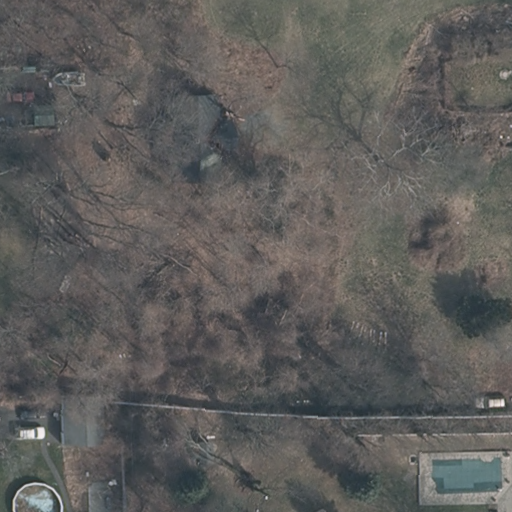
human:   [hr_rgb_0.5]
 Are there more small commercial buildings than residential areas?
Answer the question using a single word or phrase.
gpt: no

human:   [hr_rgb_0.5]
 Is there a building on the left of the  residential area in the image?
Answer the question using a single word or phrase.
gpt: no

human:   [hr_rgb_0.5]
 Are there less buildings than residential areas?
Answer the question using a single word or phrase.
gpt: no

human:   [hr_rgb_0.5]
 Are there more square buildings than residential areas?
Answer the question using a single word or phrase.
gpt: no

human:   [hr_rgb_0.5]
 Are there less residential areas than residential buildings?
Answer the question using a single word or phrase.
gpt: no

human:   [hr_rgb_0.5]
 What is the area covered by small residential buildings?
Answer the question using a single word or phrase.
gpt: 0m2

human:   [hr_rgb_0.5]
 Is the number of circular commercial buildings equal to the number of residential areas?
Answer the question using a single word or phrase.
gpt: no

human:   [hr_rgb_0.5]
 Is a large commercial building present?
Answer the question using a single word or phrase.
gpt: no

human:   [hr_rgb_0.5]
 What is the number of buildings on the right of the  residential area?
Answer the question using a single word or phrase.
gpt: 2

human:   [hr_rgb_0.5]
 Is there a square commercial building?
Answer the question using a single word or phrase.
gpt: no

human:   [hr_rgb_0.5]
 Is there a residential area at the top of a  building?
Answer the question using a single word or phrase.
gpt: no

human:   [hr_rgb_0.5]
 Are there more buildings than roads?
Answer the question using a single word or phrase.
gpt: yes

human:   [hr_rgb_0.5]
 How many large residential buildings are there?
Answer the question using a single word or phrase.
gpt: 0

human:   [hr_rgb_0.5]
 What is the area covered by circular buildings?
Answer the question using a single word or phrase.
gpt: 0m2

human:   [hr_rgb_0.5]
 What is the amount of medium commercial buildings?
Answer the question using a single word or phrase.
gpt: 0

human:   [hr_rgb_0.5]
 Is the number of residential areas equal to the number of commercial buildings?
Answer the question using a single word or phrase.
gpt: no

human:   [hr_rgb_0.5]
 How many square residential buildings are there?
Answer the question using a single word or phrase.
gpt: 0

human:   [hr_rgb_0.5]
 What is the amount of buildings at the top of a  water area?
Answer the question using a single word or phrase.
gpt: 0

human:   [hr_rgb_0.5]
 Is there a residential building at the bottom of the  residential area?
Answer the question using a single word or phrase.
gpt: no

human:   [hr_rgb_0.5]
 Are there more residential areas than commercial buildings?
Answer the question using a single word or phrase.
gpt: yes

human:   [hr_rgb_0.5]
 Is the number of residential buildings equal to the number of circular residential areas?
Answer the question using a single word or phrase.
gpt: no

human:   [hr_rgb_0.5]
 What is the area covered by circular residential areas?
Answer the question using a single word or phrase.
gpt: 0m2

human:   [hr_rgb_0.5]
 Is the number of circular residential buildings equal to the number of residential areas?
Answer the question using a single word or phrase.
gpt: no

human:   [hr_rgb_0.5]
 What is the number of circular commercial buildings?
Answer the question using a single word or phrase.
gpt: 0

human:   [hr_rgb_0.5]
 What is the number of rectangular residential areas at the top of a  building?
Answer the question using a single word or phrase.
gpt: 0

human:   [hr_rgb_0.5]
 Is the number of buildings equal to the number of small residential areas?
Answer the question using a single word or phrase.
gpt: no

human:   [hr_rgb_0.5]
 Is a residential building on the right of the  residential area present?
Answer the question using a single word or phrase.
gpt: yes

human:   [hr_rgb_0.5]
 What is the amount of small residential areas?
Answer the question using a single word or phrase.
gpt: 0

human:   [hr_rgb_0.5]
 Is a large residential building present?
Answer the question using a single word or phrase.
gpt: no

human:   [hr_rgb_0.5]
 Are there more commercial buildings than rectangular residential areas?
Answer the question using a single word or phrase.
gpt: no

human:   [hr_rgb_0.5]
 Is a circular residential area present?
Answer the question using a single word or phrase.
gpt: no

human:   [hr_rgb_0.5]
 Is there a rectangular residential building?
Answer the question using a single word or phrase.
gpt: no

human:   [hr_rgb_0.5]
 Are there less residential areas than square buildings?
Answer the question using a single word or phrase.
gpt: no

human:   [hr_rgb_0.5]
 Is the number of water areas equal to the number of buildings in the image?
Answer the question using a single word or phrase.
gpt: no

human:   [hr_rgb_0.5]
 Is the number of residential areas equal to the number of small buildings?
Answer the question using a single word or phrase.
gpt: yes

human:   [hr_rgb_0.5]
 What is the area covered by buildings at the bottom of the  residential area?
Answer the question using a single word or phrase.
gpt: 88m2